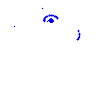
Particle: pion